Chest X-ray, AP view. Patient: 33 years old, sex M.
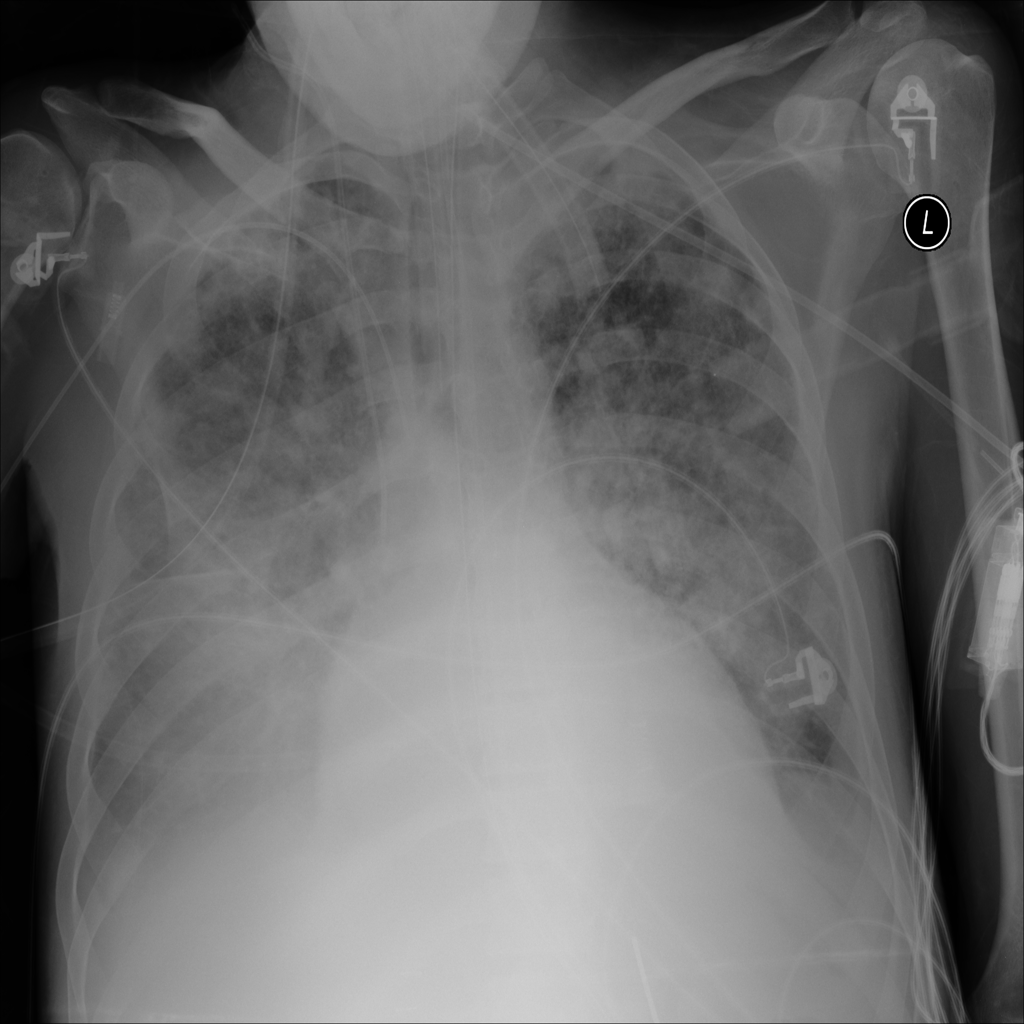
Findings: Effusion, Infiltration